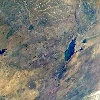
Label: land